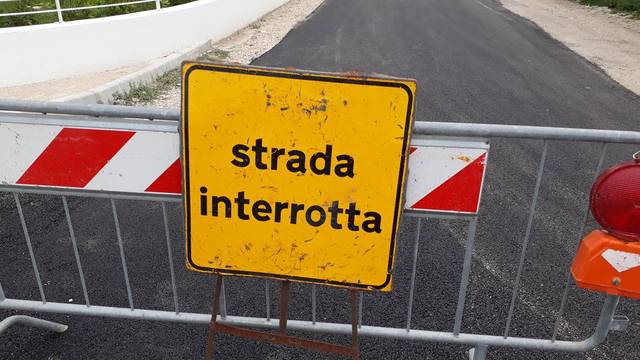
Region: Italy
Coordinates: 43.843, 13.029